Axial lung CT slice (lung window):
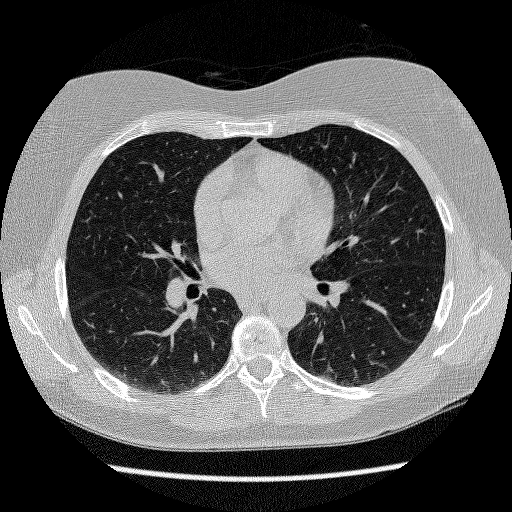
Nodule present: no